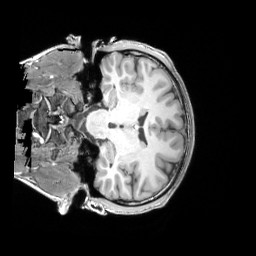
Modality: T1w
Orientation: coronal
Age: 22
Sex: male
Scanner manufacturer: siemens
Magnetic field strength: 3 T
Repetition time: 2.53 s
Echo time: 0.00326 s